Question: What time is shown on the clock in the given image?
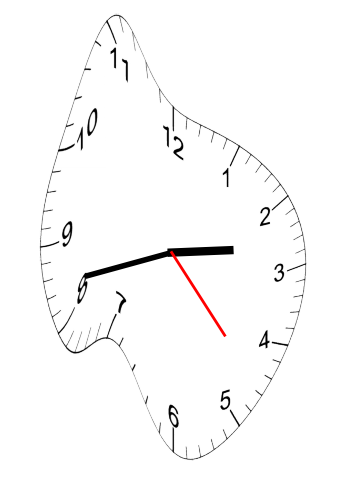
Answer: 02:42:23